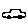
Label: car